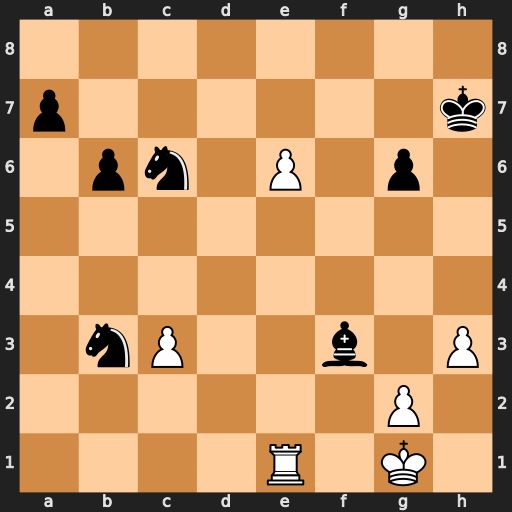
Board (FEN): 8/p6k/1pn1P1p1/8/8/1nP2b1P/6P1/4R1K1
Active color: w
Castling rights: -
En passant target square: -
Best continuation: e7 Nxe7 Rxe7+ Kh6 gxf3